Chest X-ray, PA view. Patient: 55 years old, sex M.
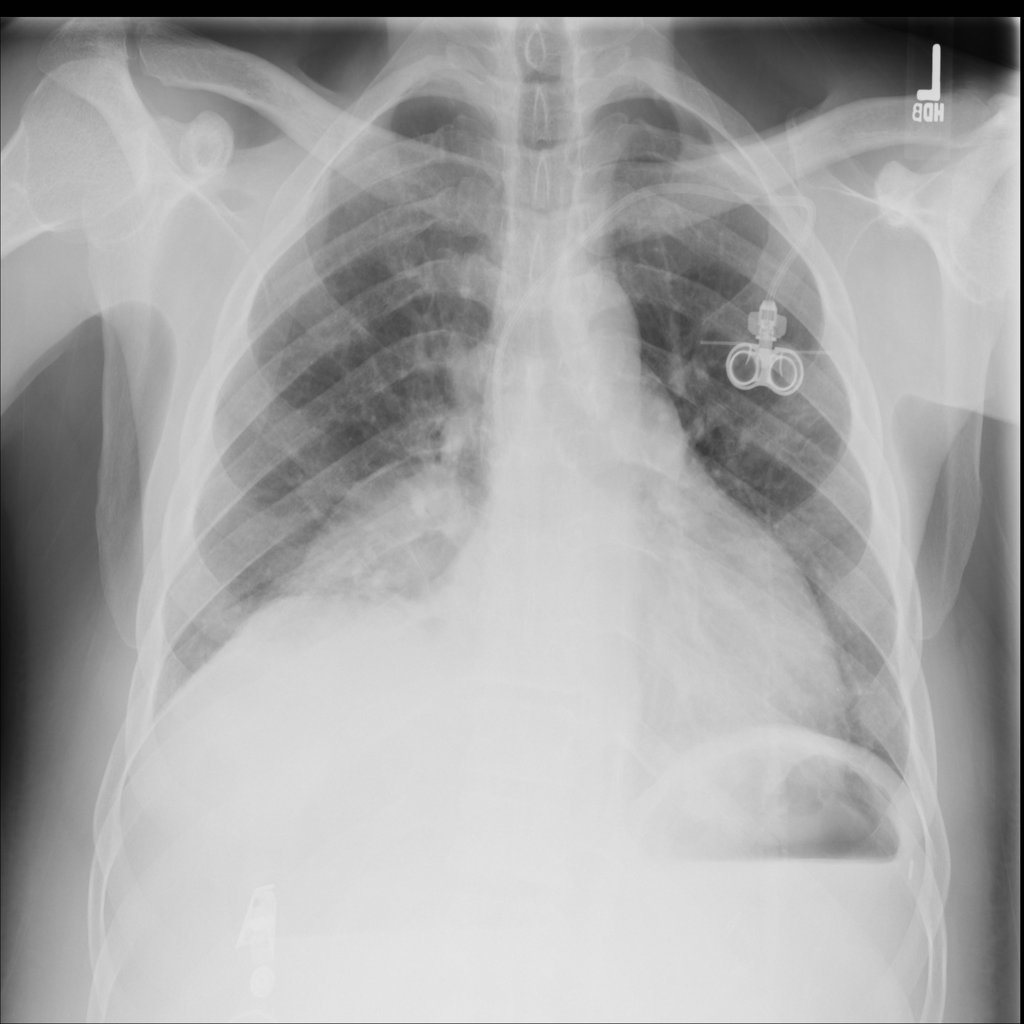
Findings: Effusion